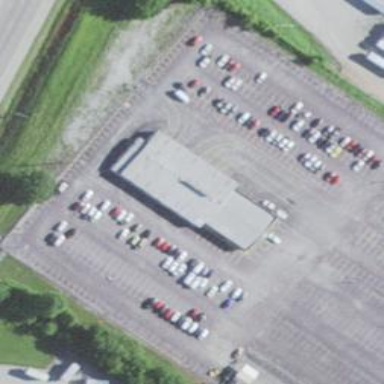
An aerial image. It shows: Retail building with car sharing service for cars.